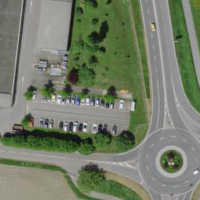
EUNIS habitat code: 55
Species observed at this site:
Erigeron canadensis
Sporobolus indicus